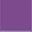
Piece: xx